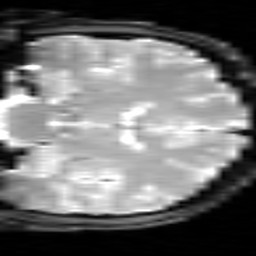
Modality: inplaneT2
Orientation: coronal
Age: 21
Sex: male